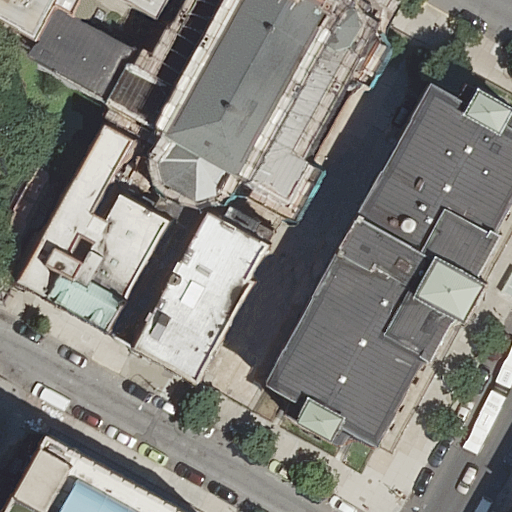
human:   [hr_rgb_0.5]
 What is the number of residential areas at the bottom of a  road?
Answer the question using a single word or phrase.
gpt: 0

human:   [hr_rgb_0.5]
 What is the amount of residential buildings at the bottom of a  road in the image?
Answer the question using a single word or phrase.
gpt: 0

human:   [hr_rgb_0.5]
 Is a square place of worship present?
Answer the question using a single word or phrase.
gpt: no

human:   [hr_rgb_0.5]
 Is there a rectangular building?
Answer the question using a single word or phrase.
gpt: yes

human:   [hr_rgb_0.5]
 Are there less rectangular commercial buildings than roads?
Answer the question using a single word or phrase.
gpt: yes

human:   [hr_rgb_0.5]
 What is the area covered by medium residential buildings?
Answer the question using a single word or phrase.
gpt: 1509m2

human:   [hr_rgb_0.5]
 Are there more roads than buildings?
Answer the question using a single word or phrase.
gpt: no

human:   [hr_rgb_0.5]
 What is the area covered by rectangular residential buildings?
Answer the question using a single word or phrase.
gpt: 464m2

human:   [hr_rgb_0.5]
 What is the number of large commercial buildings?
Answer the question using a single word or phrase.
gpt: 0

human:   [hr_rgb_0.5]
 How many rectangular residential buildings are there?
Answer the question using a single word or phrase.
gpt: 4

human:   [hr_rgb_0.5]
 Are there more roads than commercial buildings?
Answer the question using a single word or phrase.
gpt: yes

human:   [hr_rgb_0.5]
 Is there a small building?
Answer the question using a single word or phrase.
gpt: yes

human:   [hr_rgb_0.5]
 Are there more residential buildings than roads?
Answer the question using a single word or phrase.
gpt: yes

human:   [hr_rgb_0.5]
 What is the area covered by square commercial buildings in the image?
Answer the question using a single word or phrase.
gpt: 0m2

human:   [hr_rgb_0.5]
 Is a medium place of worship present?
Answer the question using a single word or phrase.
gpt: yes

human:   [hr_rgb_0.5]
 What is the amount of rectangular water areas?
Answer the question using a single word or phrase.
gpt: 0

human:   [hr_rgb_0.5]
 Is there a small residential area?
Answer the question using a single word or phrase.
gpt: no

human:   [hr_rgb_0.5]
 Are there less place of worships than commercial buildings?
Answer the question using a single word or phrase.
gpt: no

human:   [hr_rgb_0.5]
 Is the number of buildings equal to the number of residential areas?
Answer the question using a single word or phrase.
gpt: no

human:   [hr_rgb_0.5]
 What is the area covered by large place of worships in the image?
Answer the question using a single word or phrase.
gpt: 0m2

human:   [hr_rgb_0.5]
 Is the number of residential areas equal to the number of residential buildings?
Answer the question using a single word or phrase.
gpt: no

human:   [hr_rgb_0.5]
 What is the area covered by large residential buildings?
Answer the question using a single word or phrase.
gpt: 0m2

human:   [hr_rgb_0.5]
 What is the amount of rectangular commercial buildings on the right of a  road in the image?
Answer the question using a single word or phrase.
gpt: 0

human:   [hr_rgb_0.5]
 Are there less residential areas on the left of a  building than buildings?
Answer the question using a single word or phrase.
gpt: yes

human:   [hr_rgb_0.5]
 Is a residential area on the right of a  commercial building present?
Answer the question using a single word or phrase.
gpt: no

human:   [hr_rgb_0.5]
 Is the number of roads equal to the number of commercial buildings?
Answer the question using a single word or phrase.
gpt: no

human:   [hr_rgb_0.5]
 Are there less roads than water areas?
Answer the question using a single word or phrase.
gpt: no

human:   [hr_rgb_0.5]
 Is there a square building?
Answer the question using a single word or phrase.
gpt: no

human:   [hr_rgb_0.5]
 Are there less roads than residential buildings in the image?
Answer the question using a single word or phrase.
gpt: yes

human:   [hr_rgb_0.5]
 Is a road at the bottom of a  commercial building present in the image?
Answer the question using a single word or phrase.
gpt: no

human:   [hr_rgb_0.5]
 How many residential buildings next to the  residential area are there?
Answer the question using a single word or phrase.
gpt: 8

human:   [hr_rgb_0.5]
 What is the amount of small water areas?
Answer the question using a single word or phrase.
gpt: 0

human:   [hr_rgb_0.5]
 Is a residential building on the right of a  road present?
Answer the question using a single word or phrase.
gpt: yes

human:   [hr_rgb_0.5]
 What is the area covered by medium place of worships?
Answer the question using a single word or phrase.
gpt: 214m2

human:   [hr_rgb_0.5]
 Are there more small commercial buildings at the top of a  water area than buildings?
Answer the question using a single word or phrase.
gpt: no

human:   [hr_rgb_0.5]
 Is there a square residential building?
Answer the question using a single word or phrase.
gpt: no